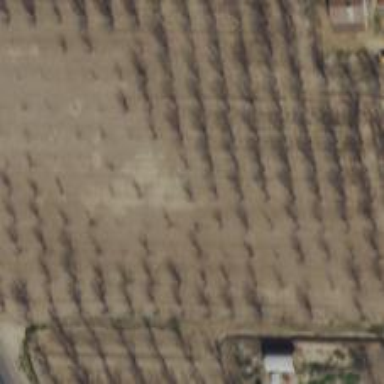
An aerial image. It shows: Orchard.